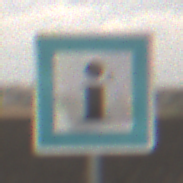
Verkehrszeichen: Informationsstelle
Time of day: MorningAfternoon
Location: Outdoor (Nature)
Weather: Overcast
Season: NotSpecified
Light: Natural